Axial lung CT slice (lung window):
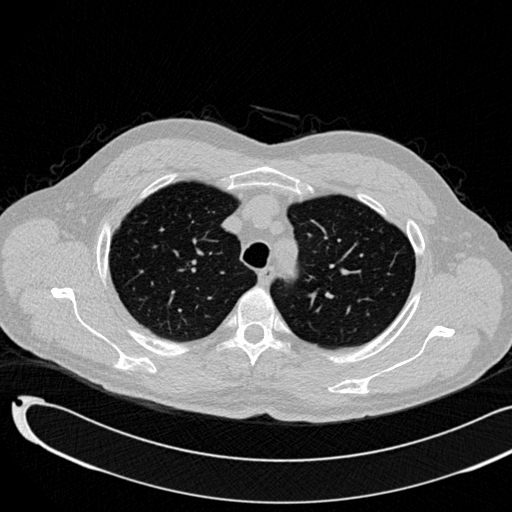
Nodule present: no